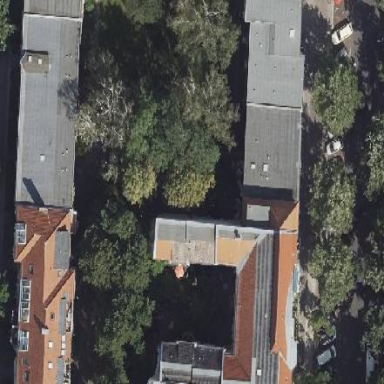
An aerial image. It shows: Building consisting of apartments with double saltbox roof shape.